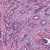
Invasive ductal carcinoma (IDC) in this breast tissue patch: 1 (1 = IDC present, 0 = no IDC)